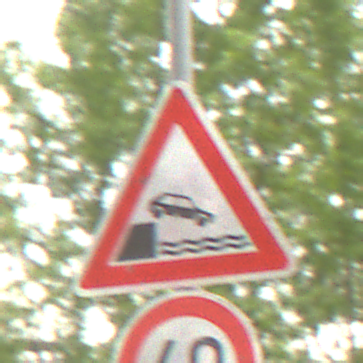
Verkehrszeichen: Ufer
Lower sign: Geschwindigkeit60
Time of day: MorningAfternoon
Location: Outdoor (Nature)
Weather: Overcast
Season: NotSpecified
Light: Natural